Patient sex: M
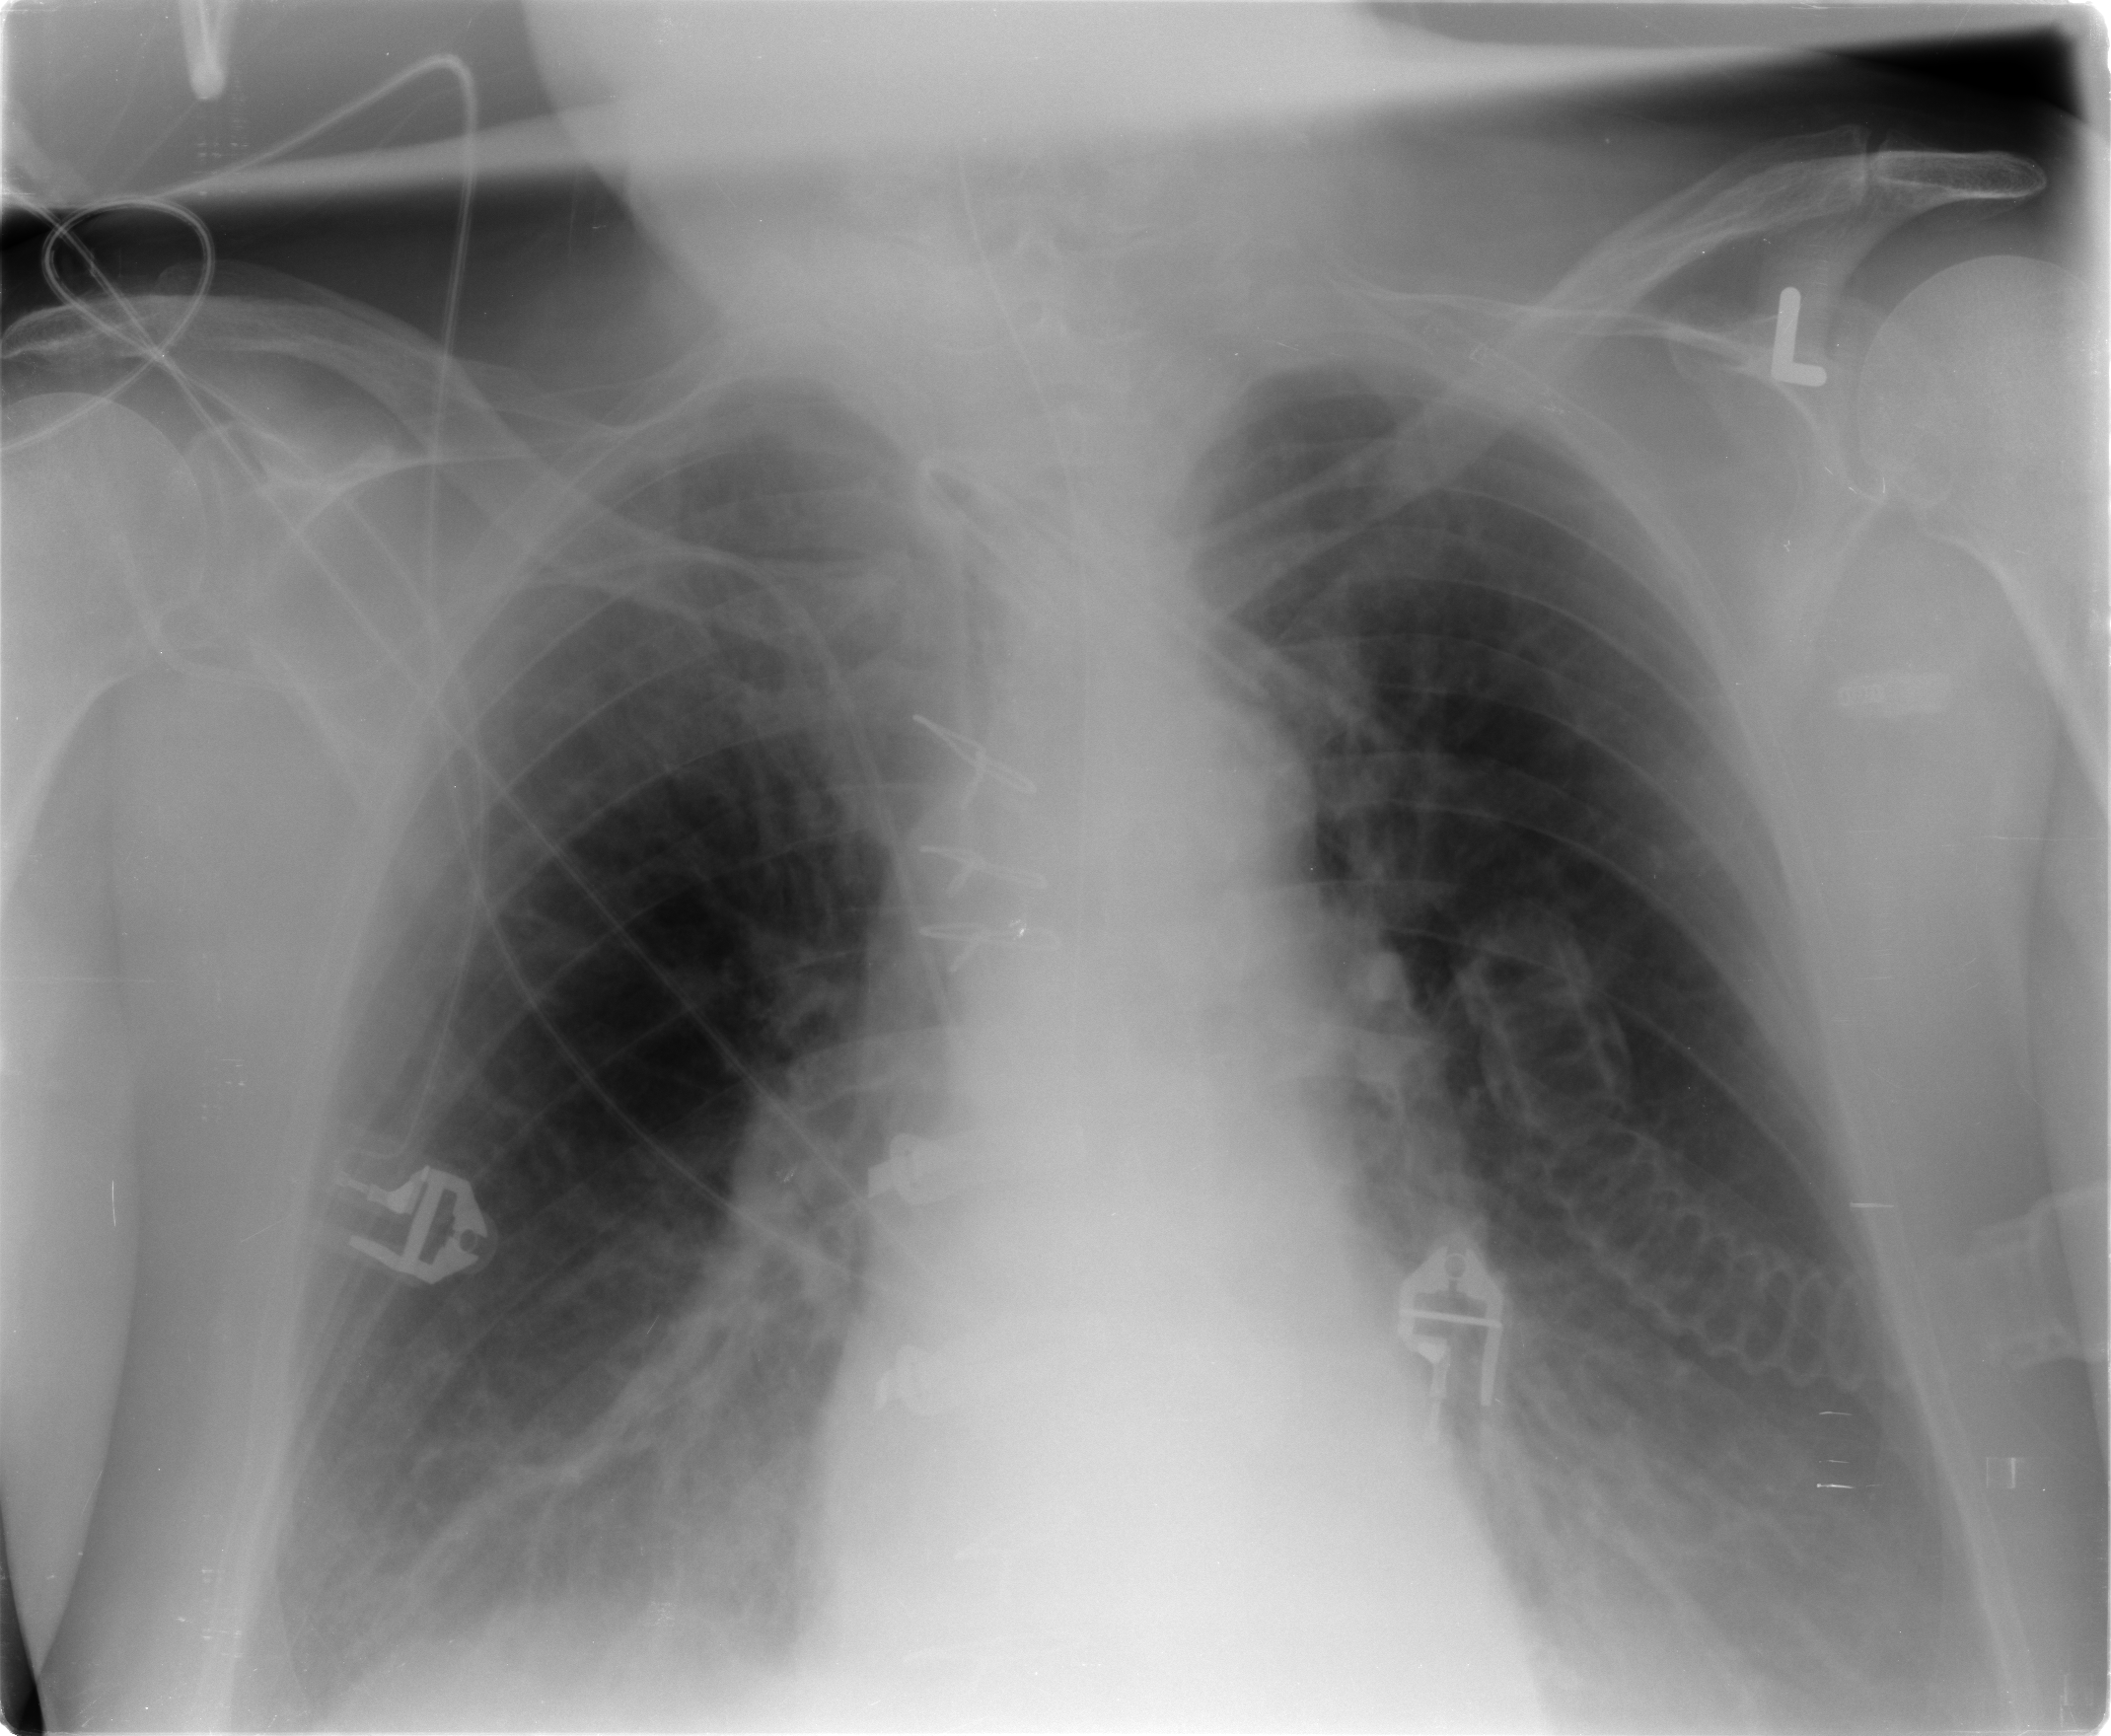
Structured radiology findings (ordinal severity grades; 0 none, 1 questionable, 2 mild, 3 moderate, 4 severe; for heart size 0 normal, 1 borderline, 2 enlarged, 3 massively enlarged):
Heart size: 0
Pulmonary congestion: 2
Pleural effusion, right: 2
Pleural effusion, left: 2
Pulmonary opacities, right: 1
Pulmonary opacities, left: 1
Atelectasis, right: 2
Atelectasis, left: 2